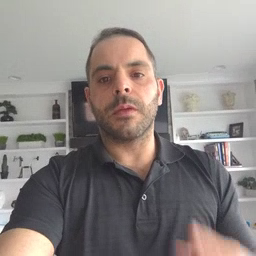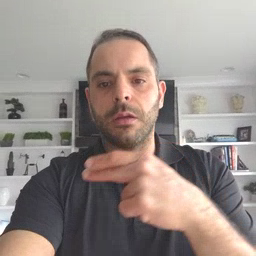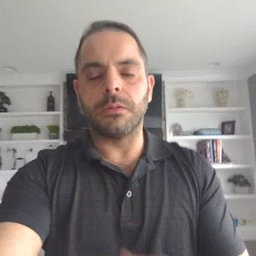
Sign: cut